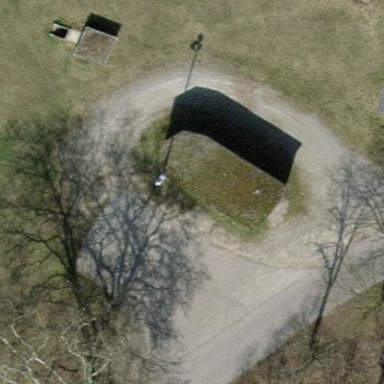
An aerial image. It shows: Bunker.